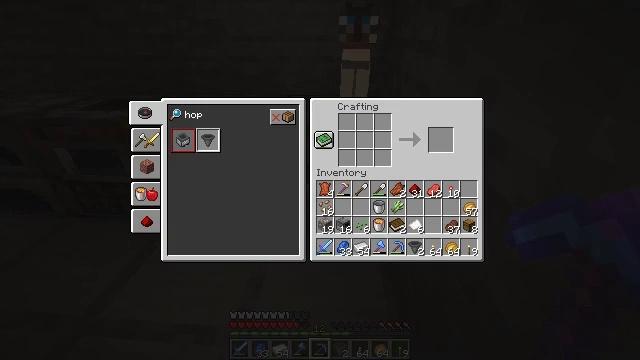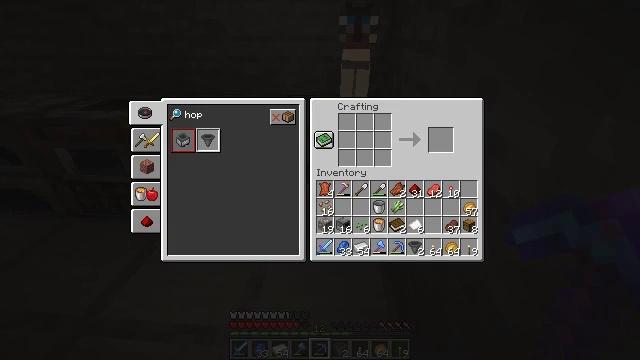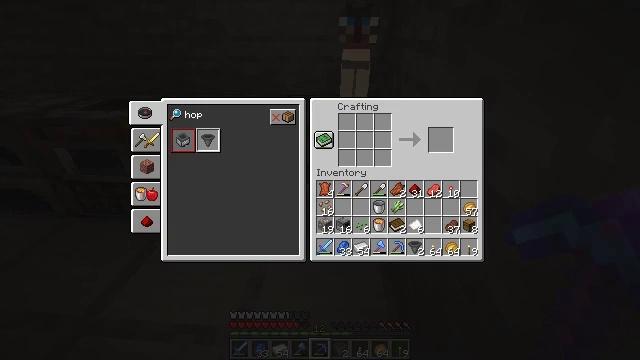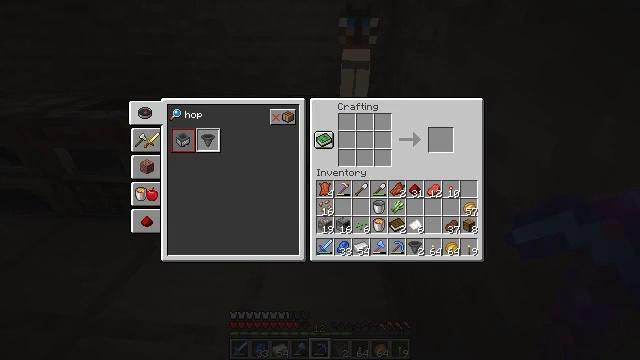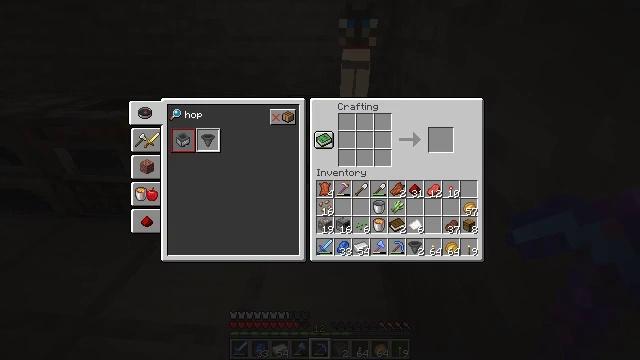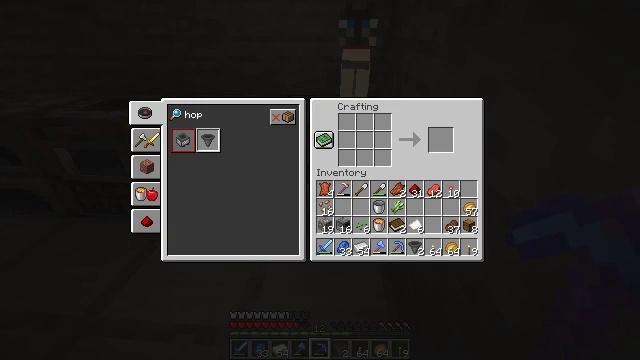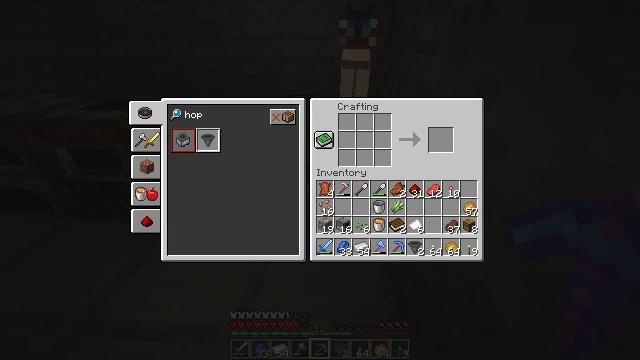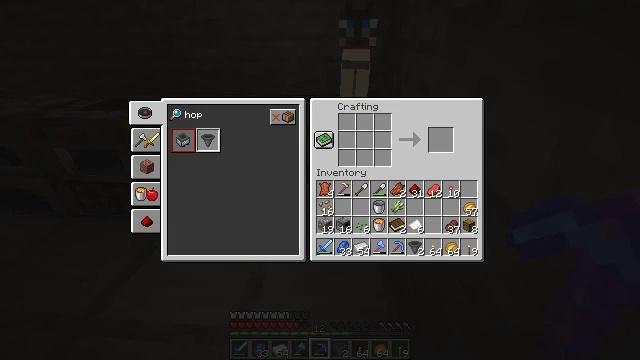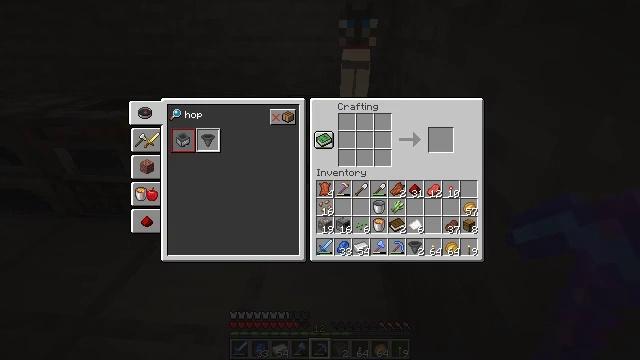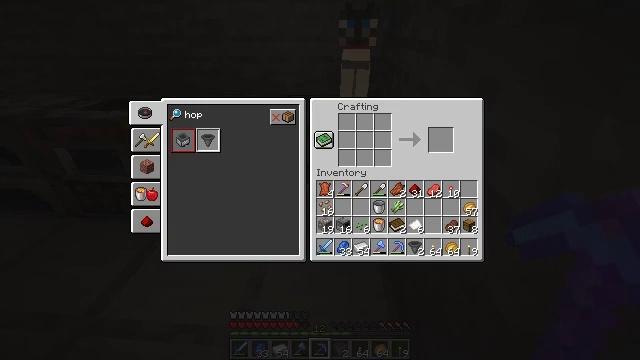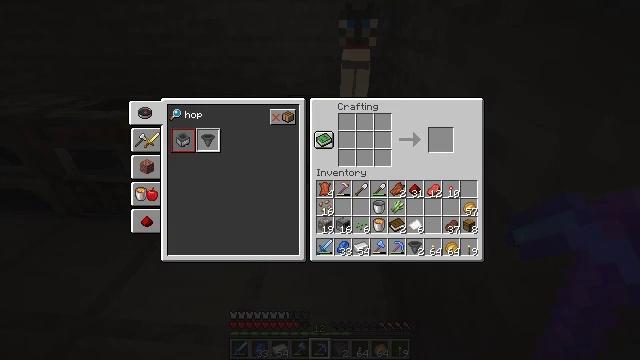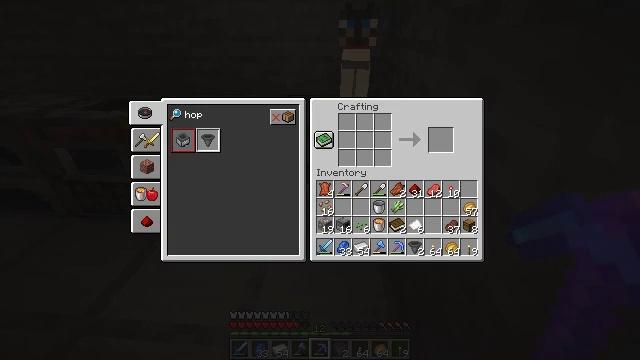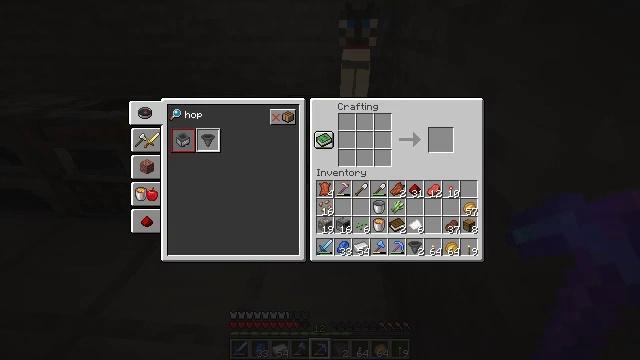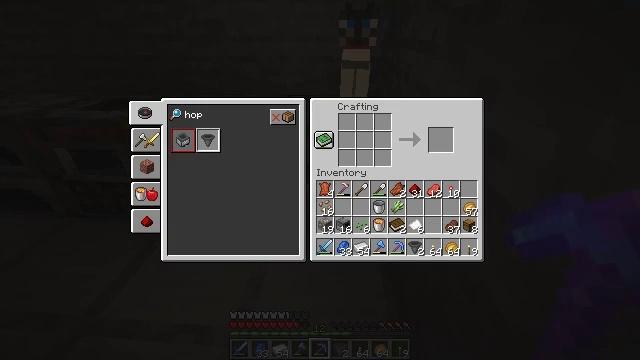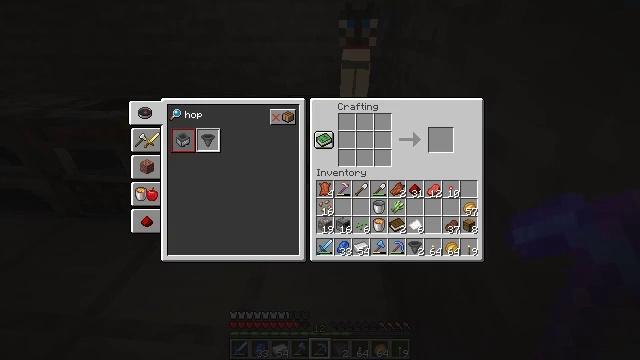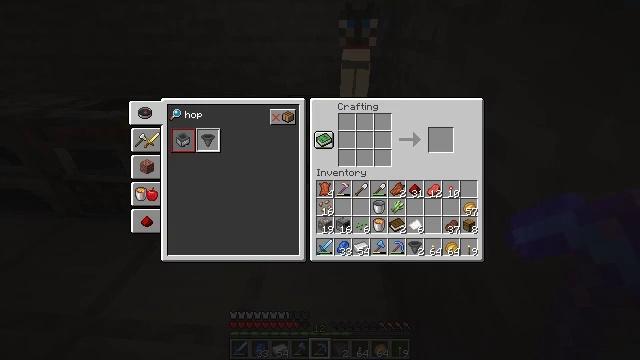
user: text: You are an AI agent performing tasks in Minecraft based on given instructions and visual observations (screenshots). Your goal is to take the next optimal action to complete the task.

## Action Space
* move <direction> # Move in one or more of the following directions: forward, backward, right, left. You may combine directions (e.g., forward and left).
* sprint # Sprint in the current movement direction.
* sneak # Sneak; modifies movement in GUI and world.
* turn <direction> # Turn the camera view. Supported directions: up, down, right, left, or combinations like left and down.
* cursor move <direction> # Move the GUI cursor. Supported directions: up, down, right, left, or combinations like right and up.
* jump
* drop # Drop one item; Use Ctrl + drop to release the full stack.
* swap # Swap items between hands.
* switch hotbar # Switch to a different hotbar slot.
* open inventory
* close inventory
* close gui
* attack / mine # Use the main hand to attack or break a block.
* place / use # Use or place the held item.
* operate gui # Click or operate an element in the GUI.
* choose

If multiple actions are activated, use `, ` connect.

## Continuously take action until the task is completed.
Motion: motion action
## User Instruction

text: Open the crafting table and craft a minecart with iron ingots.
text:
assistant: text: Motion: no_op
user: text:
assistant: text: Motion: no_op
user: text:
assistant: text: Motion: no_op
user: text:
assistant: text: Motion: no_op
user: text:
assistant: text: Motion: no_op
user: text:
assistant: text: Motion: no_op
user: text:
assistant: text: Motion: no_op
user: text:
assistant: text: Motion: no_op
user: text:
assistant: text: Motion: no_op
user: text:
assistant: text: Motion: no_op
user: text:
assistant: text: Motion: no_op
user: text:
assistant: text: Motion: no_op
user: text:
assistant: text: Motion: no_op
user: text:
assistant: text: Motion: no_op
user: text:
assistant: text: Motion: no_op
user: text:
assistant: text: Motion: no_op
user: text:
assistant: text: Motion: no_op
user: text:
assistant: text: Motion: no_op
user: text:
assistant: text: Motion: no_op
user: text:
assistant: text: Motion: no_op
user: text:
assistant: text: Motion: no_op
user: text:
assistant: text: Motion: no_op
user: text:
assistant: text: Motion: no_op
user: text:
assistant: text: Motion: no_op
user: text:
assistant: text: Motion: no_op
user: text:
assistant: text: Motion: no_op
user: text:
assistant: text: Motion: no_op
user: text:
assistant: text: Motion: no_op
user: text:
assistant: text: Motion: no_op
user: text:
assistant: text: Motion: no_op